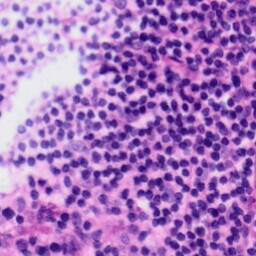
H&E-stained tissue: Tonsil